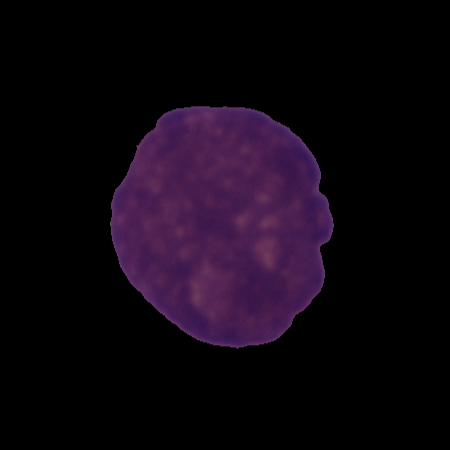
Label: cancer